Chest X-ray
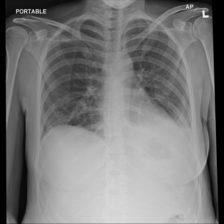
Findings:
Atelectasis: positive
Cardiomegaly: negative
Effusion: positive
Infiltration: negative
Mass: negative
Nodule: negative
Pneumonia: negative
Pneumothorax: negative
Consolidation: negative
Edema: negative
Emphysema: negative
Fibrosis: negative
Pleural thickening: negative
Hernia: negative